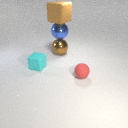
small cyan rubber cube to the left of large brown metal sphere